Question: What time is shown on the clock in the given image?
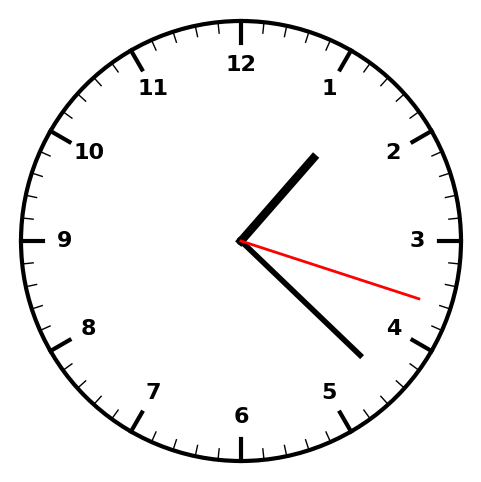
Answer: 01:22:18